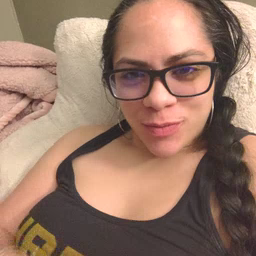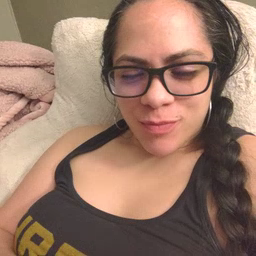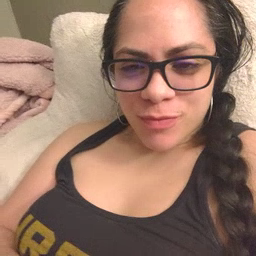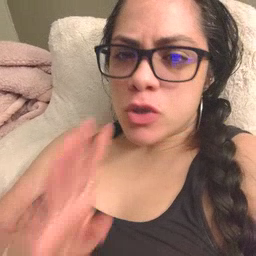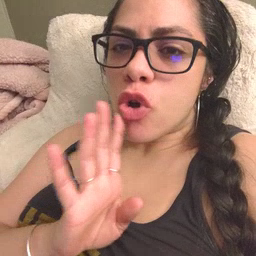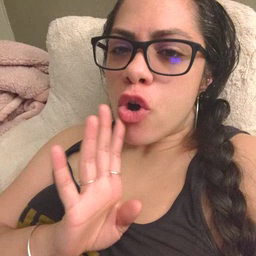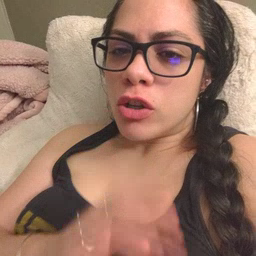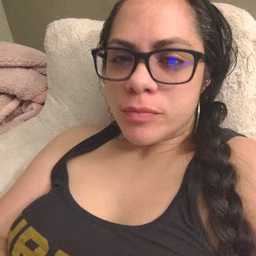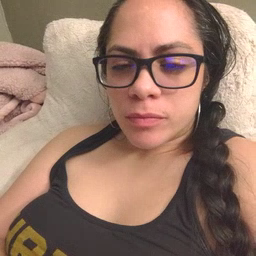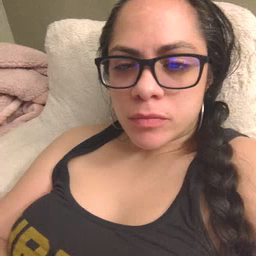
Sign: talk